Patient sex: M
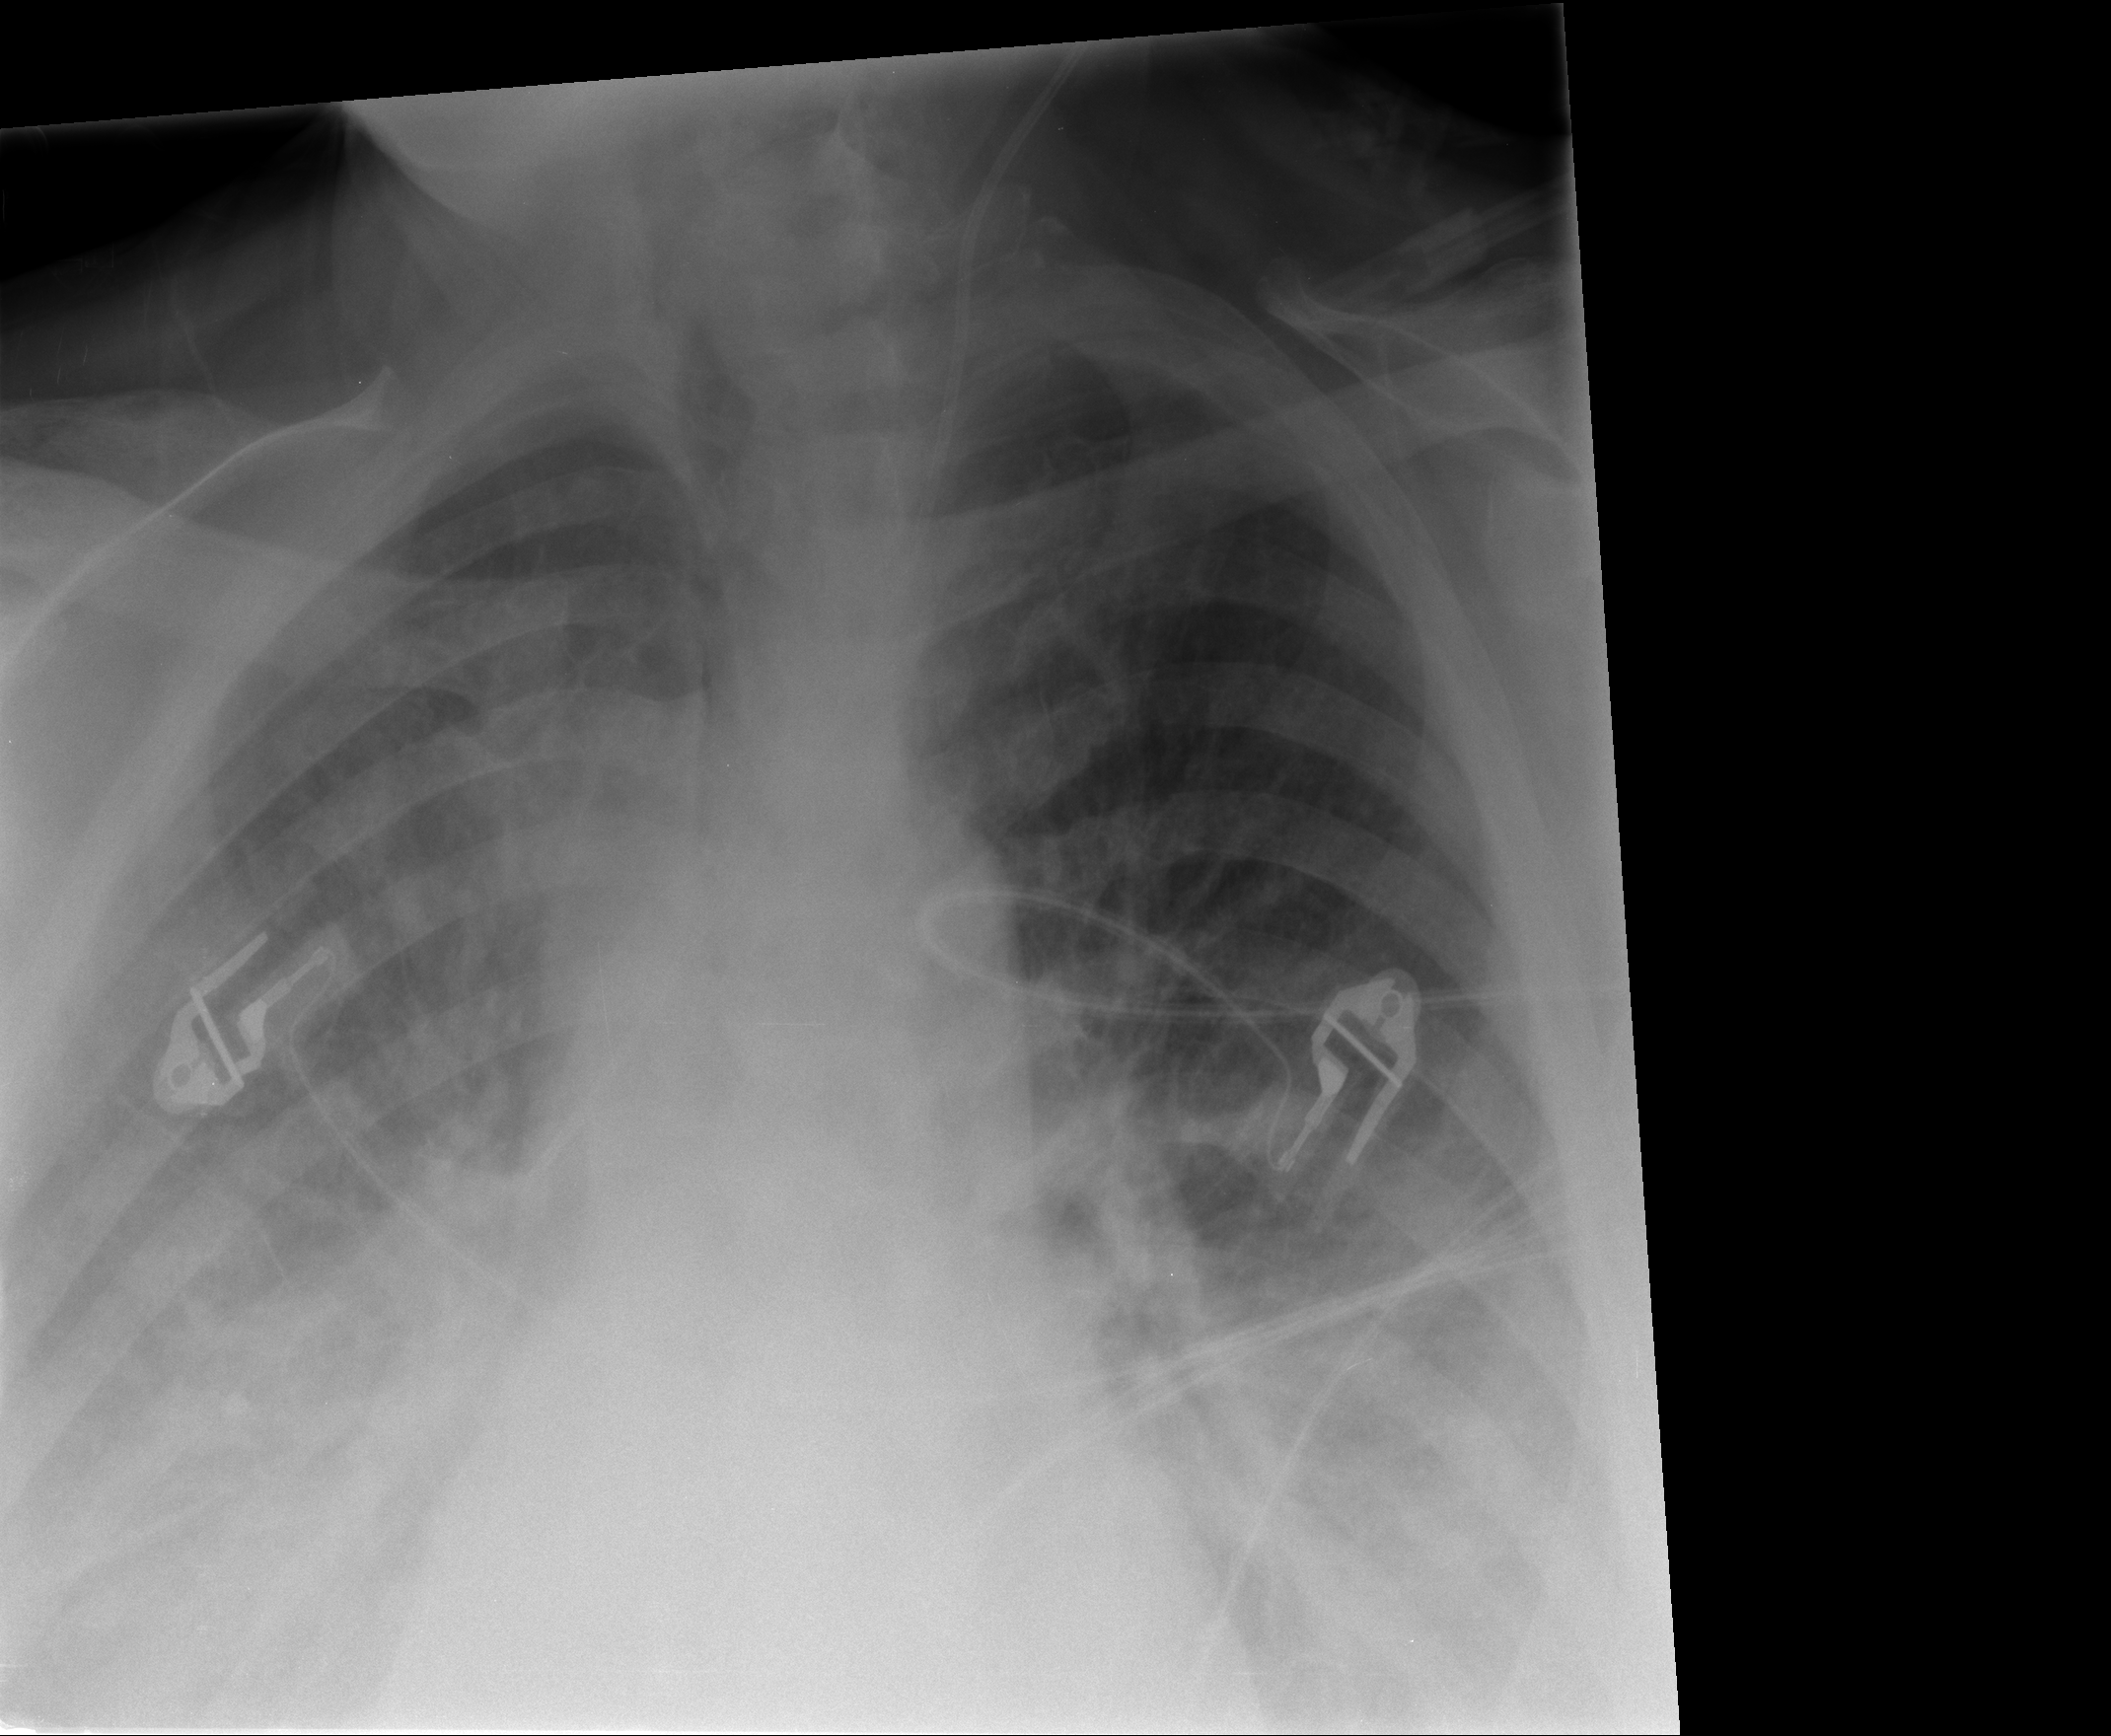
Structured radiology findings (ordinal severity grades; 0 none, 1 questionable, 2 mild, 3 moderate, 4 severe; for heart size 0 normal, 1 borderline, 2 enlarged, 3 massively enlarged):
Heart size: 2
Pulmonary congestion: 2
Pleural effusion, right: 3
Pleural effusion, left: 3
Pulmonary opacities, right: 2
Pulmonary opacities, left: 1
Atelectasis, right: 2
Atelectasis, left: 2